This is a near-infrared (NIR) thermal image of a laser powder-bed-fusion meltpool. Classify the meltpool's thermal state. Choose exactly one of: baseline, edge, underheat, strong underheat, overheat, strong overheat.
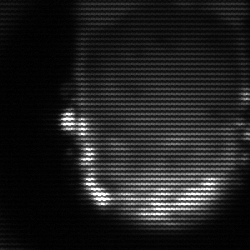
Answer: baseline